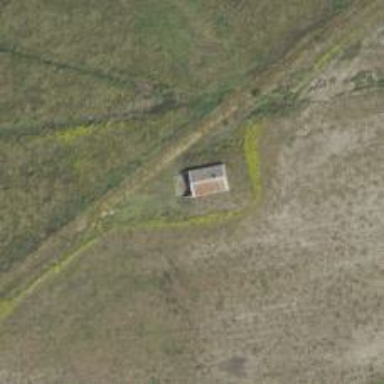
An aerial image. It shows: Military bunker.